Interaction volume radius: 5 \u00c5
Interaction volume height: 15 \u00c5
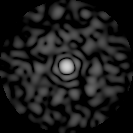
Disorder parameter: 0.8062